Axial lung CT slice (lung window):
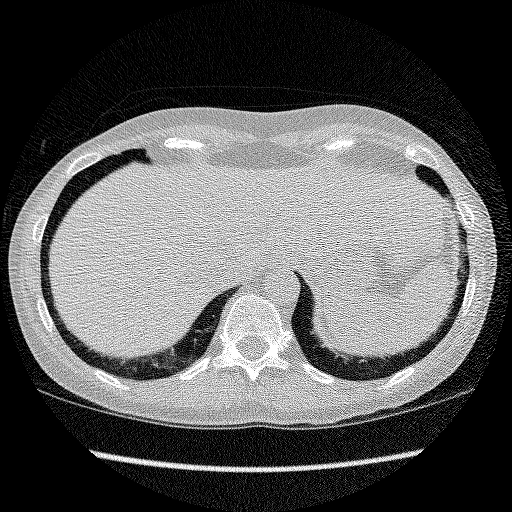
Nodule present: no